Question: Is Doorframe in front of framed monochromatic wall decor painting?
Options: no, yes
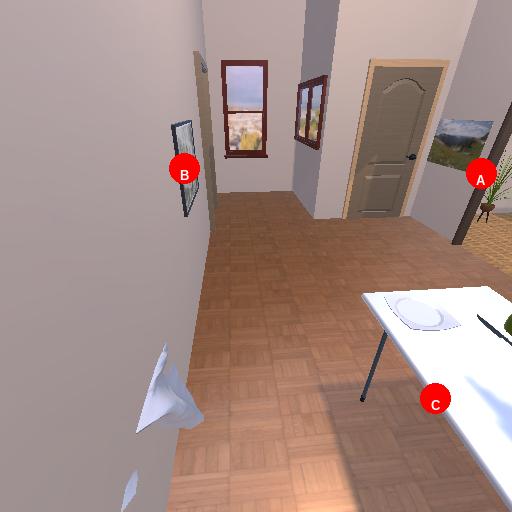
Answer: no